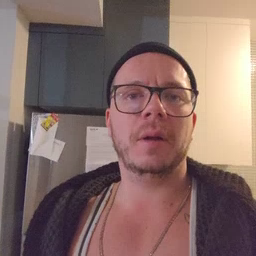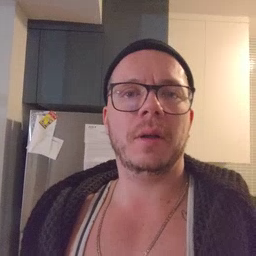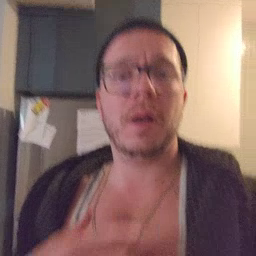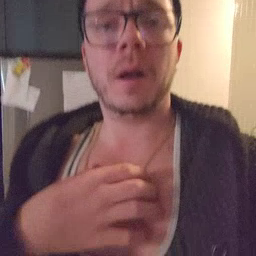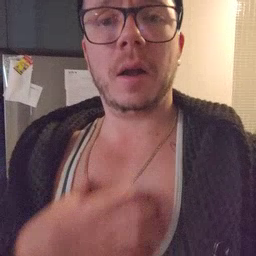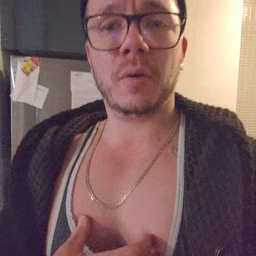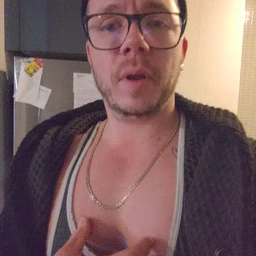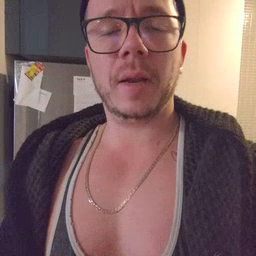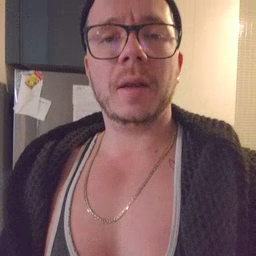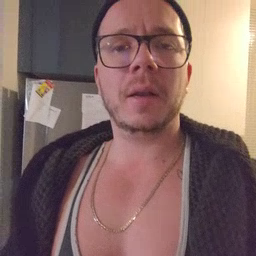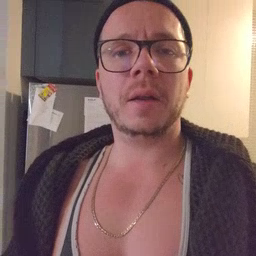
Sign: hungry